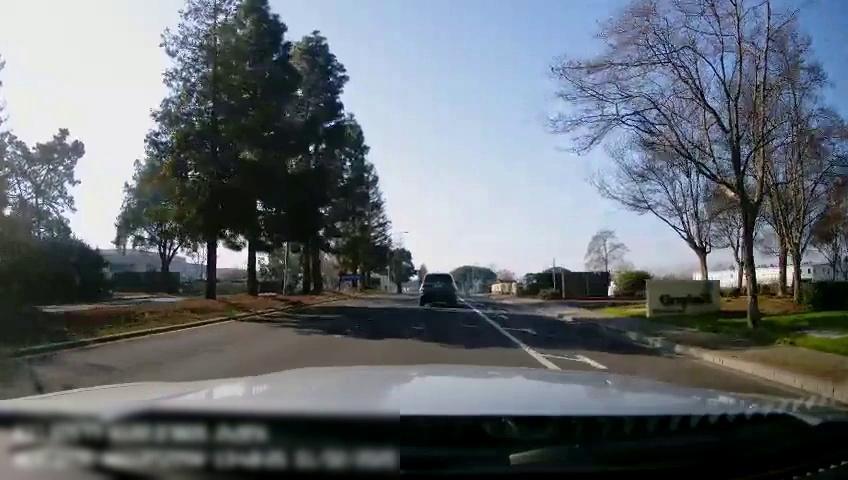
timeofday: Day
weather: Sunny
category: Drivable Space
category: Drivable Space
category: Vehicles | SUV
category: Lanes | Current Lane